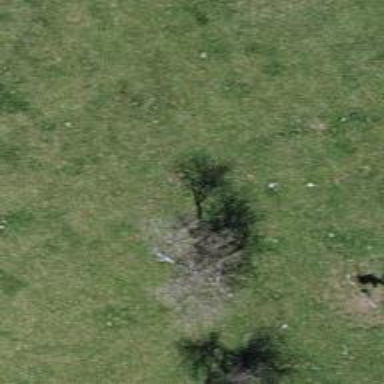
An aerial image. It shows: Beautiful tree in nature.